Question: I have code that is supposed to find the shortest path from point A to point B. To do this i am using a A-star variation. I am using a 2d array to represent a 2d grid but my path does not take diagonal shortcuts, only left, right, up, and down. So far everything works fine except it does not always find the shortest path possible. I want to know what is going wrong, why it is going wrong, and how I can fix it. Thank you in advance.
Here is a picture to illustrate what exactly is happening:

and here is my code (path finding class first, then its helper class):
BTW: Math vector is nothing more than just a geometric point class, and both playerTileLocation and enemyTileLocation are just points that correspond to the start and end nodes on the grid. Also i use the class AStarNode as the nodes for all the tiles on the map, instead of a regular object.
'''
package {
import src.Characters.Character;
import src.InGame.Map;
import src.Maths.MathVector;
public final class BaseAI {
// REPRESENTS UP, DOWN, RIGHT, AND LEFT OF ANY ONE NODE
private static const bordersOfNode:Array = new Array(
new MathVector( -1, 0), new MathVector(1, 0), new MathVector(0, -1), new MathVector(0, 1));
private var _player:Character;
private var map:Map;
private var playerTileLocation:MathVector;
private var openList:Array;
private var closedList:Array;
// 2D ARRAY OF MAP TILES (I DON'T USE HERE, BUT I PLAN TO IN FUTURE)
private var mapArray:Array;
private var originNode:AStarNode;
private var complete:Boolean;
public function BaseAI(_player:Character,map:Map):void {
this._player = _player;
this.map = map;
openList = new Array();
closedList = new Array();
mapArray = map.tiles;
}
public function get player():Character {
return this._player;
}
public function calculatePlayerTileLocation():void {
playerTileLocation = map.worldToTilePoint(player.groundPosition);
}
//WILL EVENTUAL RETURN A DIRECTION FOR THE ENEMY TO TAKE THAT ITERATION (EVERY 1-2 SECONDS)
public function getDirection(enemy:Character):String {
var enemyTileLocation:MathVector = map.worldToTilePoint(enemy.groundPosition);
originNode = new AStarNode(enemyTileLocation, playerTileLocation);
originNode.setAsOrigin();
openList = [originNode];
closedList = [];
complete = false;
var currentNode:AStarNode;
var examiningNode:AStarNode;
while (!complete) {
openList.sortOn("F", Array.NUMERIC);
currentNode = openList[0];
closedList.push(currentNode);
openList.splice(0, 1);
for (var i in bordersOfNode) {
examiningNode = new AStarNode(new MathVector(currentNode.X + bordersOfNode[i].x, currentNode.Y + bordersOfNode[i].y),playerTileLocation);
if (map.isOpenTile(map.getTile(examiningNode.X, examiningNode.Y)) && !examiningNode.isThisInArray(closedList)) {
if (!examiningNode.isThisInArray(openList)) {
openList.push(examiningNode);
examiningNode.parentNode = currentNode;
}else {
}
if (examiningNode.X == playerTileLocation.x && examiningNode.Y == playerTileLocation.y) {
complete = true;
var done:Boolean = false;
var thisNode:AStarNode;
thisNode = examiningNode;
while (!done) {
if (thisNode.checkIfOrigin()) {
done = true;
}else {
thisNode = thisNode.parentNode;
}
}
}
}
}
}
}
}
'''
}
'''
package {
import src.Maths.MathVector;
internal final class AStarNode {
private var _X:int;
private var _Y:int;
private var _G:int;
private var _H:int;
private var _F:int;
private var _parentNode:AStarNode;
private var _isOrigin:Boolean;
public static const VERTICAL:uint = 10;
public function AStarNode(thisNodeLocation:MathVector, targetNodeLocation:MathVector) {
X = thisNodeLocation.x;
Y = thisNodeLocation.y;
H = Math.abs(X - targetNodeLocation.x) + Math.abs(Y - targetNodeLocation.y);
G = 0;
F = H + G;
}
public function set X(newX:int):void {
this._X = newX;
}
public function get X():int {
return this._X;
}
public function set Y(newY:int):void {
this._Y = newY;
}
public function get Y():int {
return this._Y;
}
public function set G(newG:int):void {
this._G = newG;
}
public function get G():int {
return this._G;
}
public function set H(newH:int):void {
this._H = newH;
}
public function get H():int {
return this._H;
}
public function set F(newF:int):void {
this._F = newF;
}
public function get F():int {
return this._F;
}
public function set parentNode(newParentNode:AStarNode):void {
this._parentNode = newParentNode;
}
public function get parentNode():AStarNode {
return this._parentNode;
}
public function setAsOrigin():void {
_isOrigin = true;
}
public function checkIfOrigin():Boolean {
return _isOrigin;
}
public function isThisInArray(arrayToCheck:Array):Boolean {
for (var i in arrayToCheck) {
if (arrayToCheck[i].X == this.X && arrayToCheck[i].Y == this.Y) {
return true
}
}
return false
}
}
enter code here
'''
}
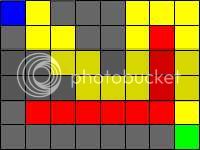
Answer: A quick glance through your code raises the idea of wrong heuristics. Your G value is always 0 in a node, at lease I do not see where it could change. However, in A-star algorithm for your task (finding the shortest path with obstacles) it should represent the number of steps already made to reach the cell. That would allow the algorithm to replace the long path with a shorter one.